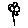
Label: flower